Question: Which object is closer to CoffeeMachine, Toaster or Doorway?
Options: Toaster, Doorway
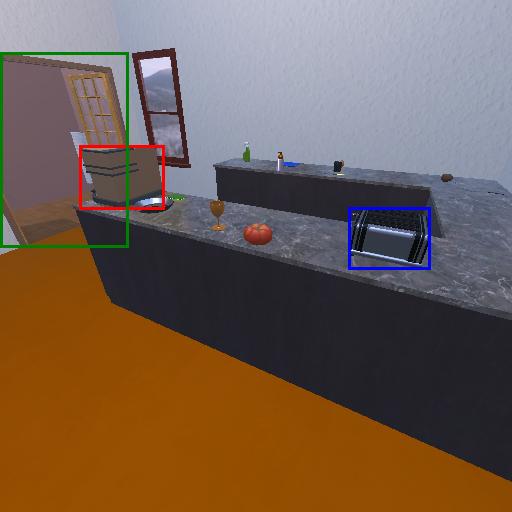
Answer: Toaster